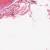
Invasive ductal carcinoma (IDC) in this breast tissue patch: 0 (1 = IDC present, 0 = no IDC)